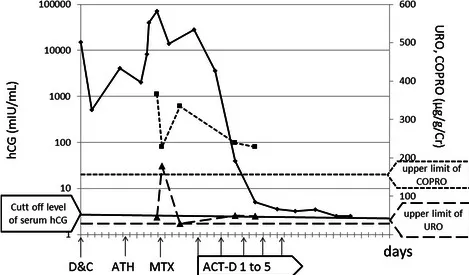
Changes in serum human chorionic gonadotropin (hCG) levels, urinary 8-carboxyl porphyrin (URO) and urinary 4-carboxyl porphyrin (COPRO) during treatment. ACT-D actinomycin D, ATH abdominal total hysterectomy, D&C dilatation and curettage, MTX methotrexate.
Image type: pathology (masson_trichrome)